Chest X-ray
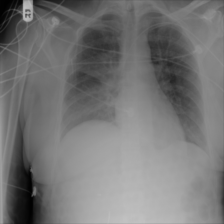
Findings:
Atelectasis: negative
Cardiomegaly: negative
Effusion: negative
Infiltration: positive
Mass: negative
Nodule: negative
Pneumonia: negative
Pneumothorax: negative
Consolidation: negative
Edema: negative
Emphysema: negative
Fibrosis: negative
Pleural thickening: negative
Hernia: negative